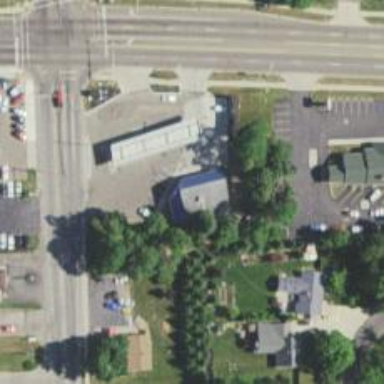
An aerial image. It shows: Convenience shop.